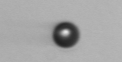
Label: bead